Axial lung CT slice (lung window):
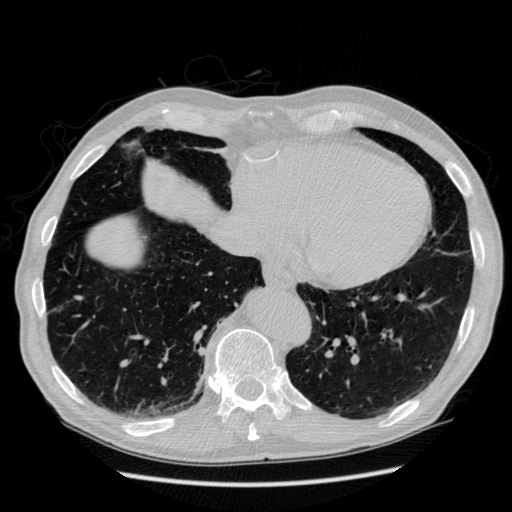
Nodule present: no